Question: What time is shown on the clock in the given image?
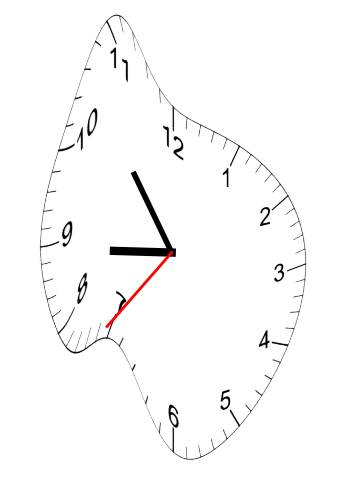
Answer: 08:53:36